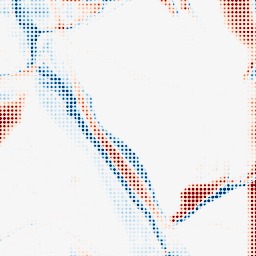
Category: morphological
Decomposition family: morphological_rect
Decomposition parameters: operation: average
width: 50
height: 5
Upsampling method: sinc_hamming
Upsampling parameters: scale: 8
kernel_size: 4
Upsampling scale: 8